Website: bh-photo
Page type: customer-info-address
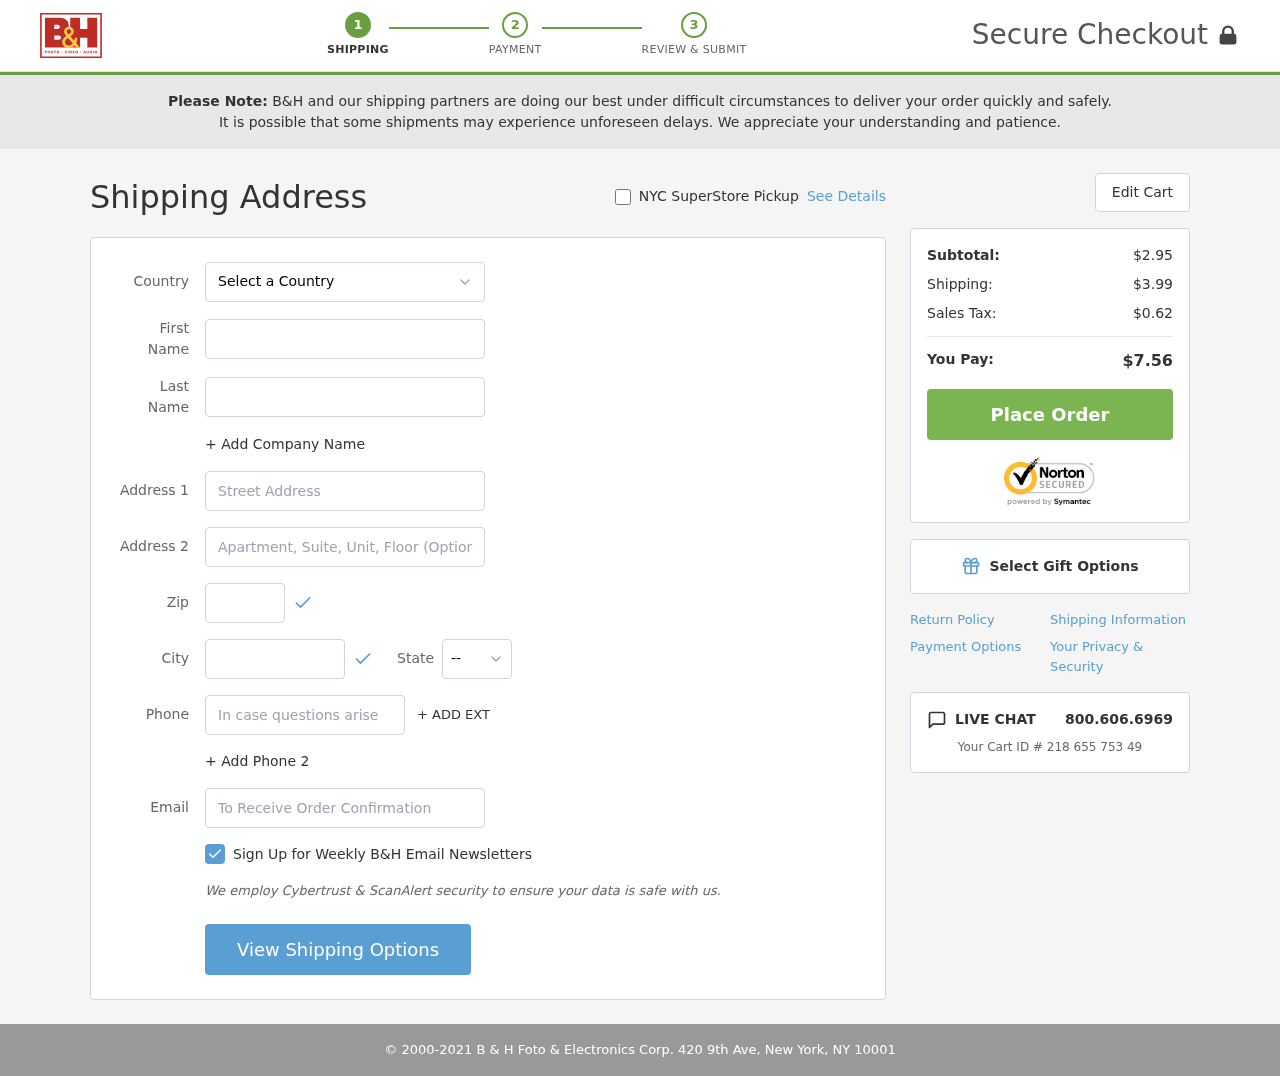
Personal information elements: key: PII_CITY
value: Onealburgh
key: PII_COUNTRY
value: United States
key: PII_EMAIL
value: crystalwilliams@yahoo.com
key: PII_FIRSTNAME
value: Crystal
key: PII_LASTNAME
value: Williams
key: PII_PHONE
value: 2866725995
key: PII_POSTCODE
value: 85100
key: PII_STATE_ABBR
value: CT
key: PII_STREET
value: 76185 Natalie Prairie
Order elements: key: ORDER_SUBTOTAL
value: $2.95
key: ORDER_SHIPPING_COST
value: $3.99
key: ORDER_TAX
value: $0.62
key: ORDER_TOTAL
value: $7.56
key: ORDER_ID
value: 218 655 753 49